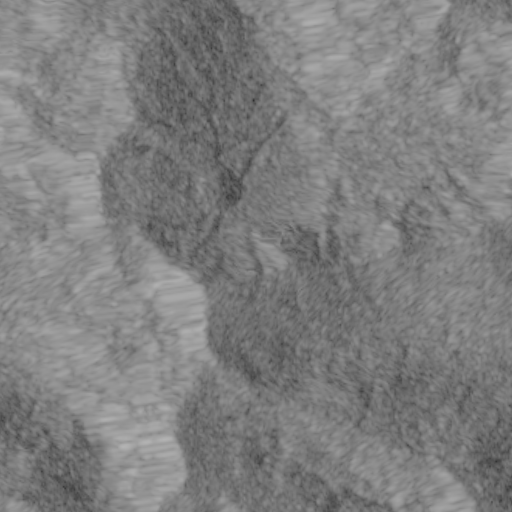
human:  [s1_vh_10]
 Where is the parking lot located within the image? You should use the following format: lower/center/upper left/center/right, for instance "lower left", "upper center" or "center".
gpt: The parking lot is located in the upper center of the image.
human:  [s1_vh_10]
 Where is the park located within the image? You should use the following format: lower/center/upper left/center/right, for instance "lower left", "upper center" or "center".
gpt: There is no park in the image.

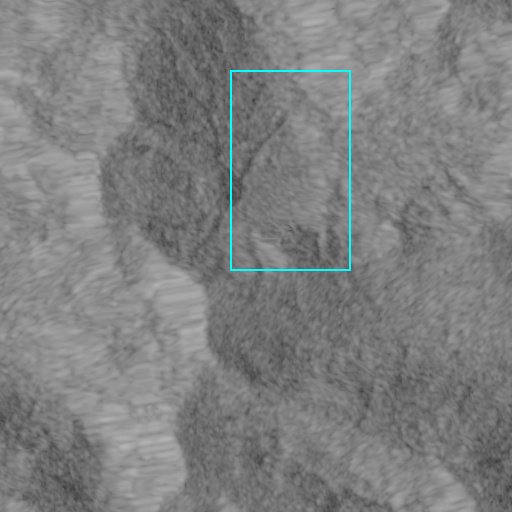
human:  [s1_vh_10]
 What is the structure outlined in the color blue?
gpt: There is no blue outline.
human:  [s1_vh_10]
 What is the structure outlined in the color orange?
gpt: There is no structure outlined in orange.